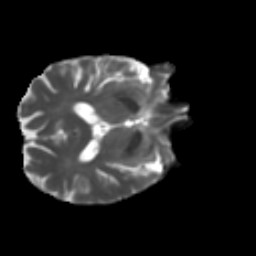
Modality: T2w
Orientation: axial
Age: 67
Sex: male
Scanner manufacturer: ge
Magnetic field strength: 3 T
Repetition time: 7.8 s
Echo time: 0.0609 s